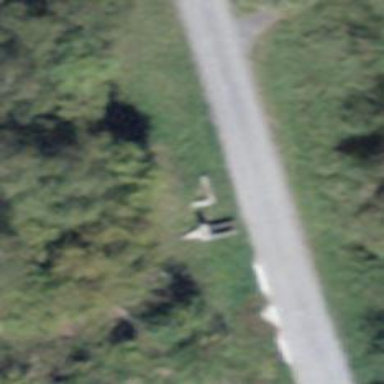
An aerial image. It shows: Bench.